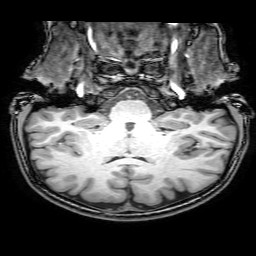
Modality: T1w
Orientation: sagittal
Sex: female
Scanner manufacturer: philips
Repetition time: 0.008104 s
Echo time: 0.00371 s